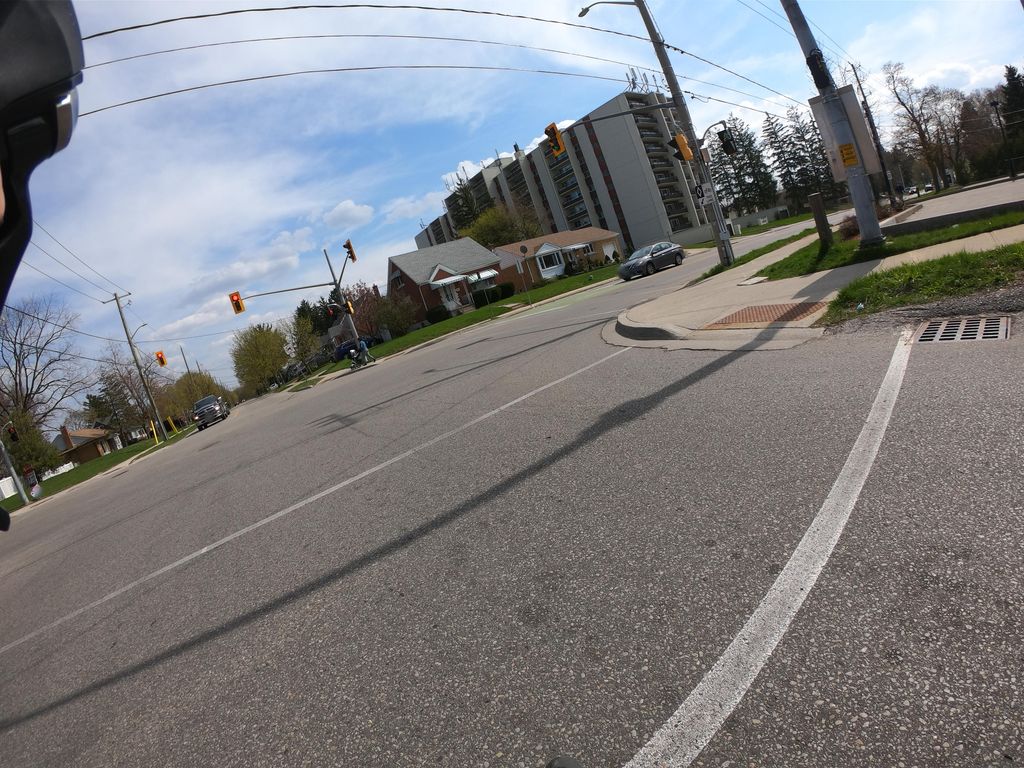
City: kitchener-waterloo